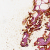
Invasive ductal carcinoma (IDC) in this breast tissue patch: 0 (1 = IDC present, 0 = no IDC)